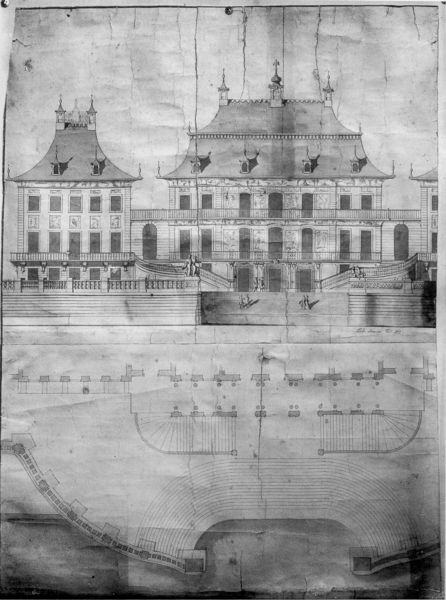
Titel: Schloß Pillnitz, Wasserpalais, Entwurf II
Künstler: Matthäus Daniel Pöppelmann
Standort: Dresden
Institution: Institut für Denkmalpflege
Schlagwörter: dunkel, flügel, himmel, schatten, wasser, weiß, wolken, fluss, menschen, fenster, frankreich, grau, hell, licht, schwarz, skizze, tür, zeichnung, anlage, dach, gebäude, haus, schloss, zaun, leute, architektur, barock, sockel, stein, steine, bach, häuser, brüstung, kanal, blatt, theater, frontal, renaissance, rokoko, kamine, turm, garten, balkon, schiff, schiffe, papier, ansicht, bogen, fassade, türen, risse, dächer, giebel, mauer, schornsteine, grafik, graphik, vergilbt, hof, hafen, treppe, treppen, detail, symmetrie, aufgang, geländer, stufen, zinnen, bögen, treppenstufen, veranda, orient, türmchen, türme, münchen, palast, balustrade, gauben, mauerwerk, schnitt, radierung, stich, illustration, bleistift, hallo, entwurf, kopie, buchseite, chinesisch, flecken, china, pergament, villa, gesims, frontalansicht, mauern, residenz, walmdach, rundbögen, freitreppe, treppenstufe, vorderansicht, auffahrt, etagen, gaube, geschosse, plan, pavillon, wien, nymphenburg, pavillion, stockwerke, abdruck, grundriss, baltt, aufriss, etage, versailles, bauplan, mittelbau, schlossanlage, pavillons, pavillions, blaupause, dachreiter, treppenanlage, belvedere, wasserflecken, gartenansicht, schriftband, fernost, konzertbau, mansartdach, verblichen, vergrautt, wasserspuren, fensten